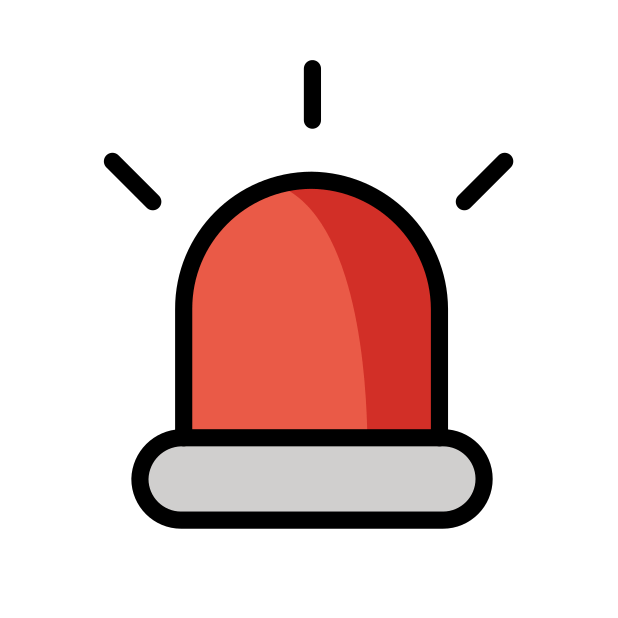
police car light